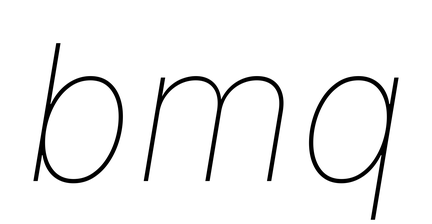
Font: Inter-Italic_Thin_Italic